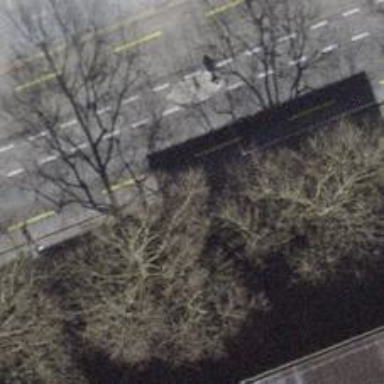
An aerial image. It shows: Avenue of trees.